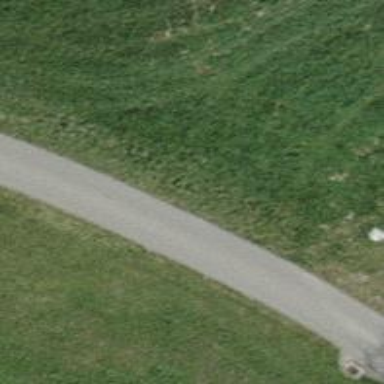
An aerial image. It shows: Unclassified road with asphalt surface.